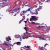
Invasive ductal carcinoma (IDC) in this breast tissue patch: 0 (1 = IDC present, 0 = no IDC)